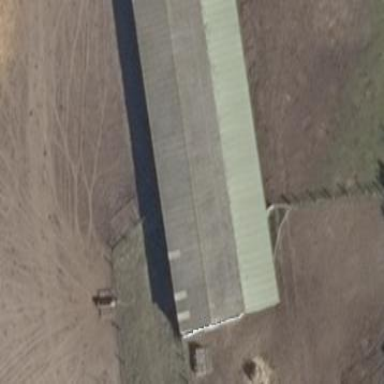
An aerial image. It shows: Farm auxiliary building with gabled roof.